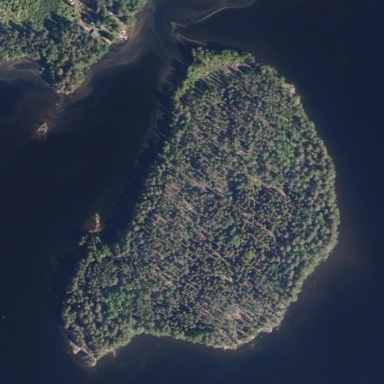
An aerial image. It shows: Islet.